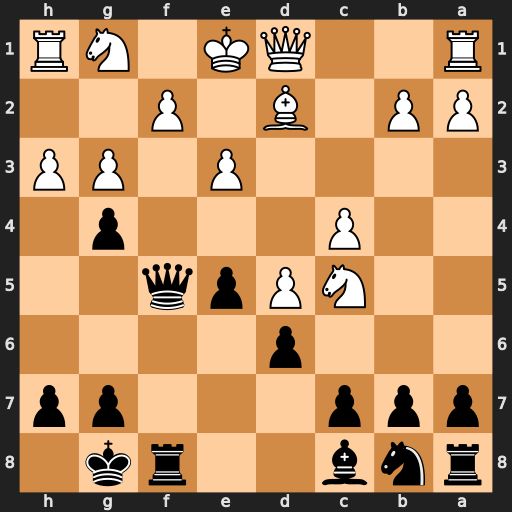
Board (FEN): rnb2rk1/ppp3pp/3p4/2NPpq2/2P3p1/4P1PP/PP1B1P2/R2QK1NR
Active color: b
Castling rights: KQ
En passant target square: -
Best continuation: Qxf2#